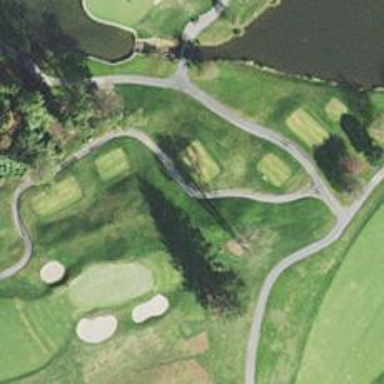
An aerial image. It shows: Service road designated as golf cart path.